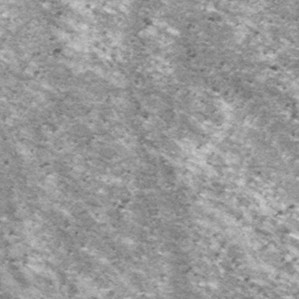
Label: frost